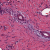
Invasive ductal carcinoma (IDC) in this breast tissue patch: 0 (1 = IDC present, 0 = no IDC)